Interaction volume radius: 5 \u00c5
Interaction volume height: 15 \u00c5
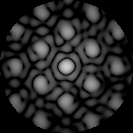
Disorder parameter: 0.2672